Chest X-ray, PA view. Patient: 57 years old, sex M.
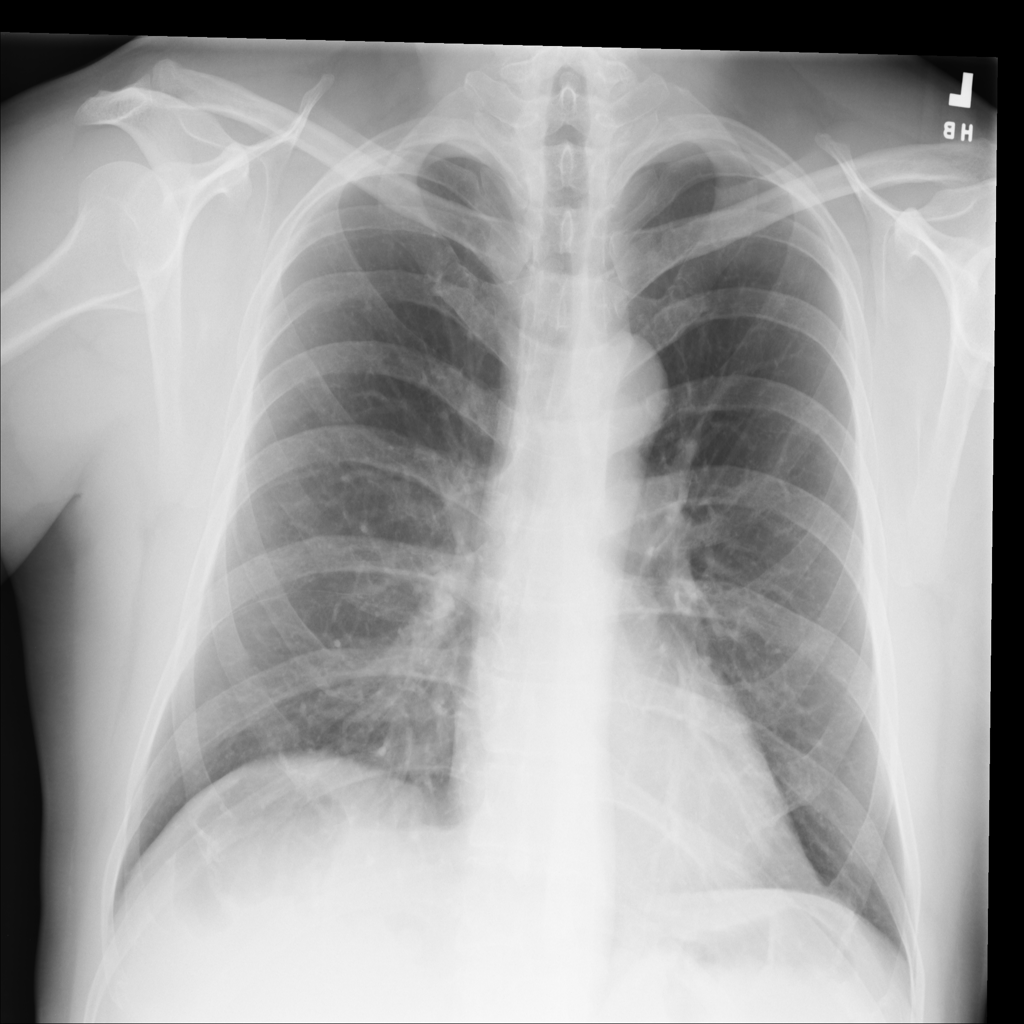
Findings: No Finding